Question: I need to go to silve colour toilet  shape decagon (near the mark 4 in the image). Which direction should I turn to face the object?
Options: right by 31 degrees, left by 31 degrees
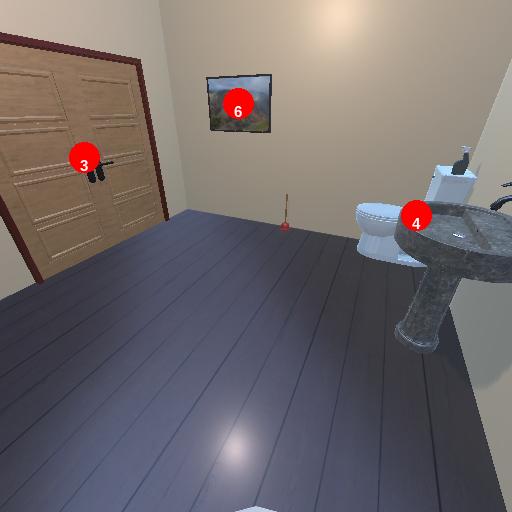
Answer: right by 31 degrees